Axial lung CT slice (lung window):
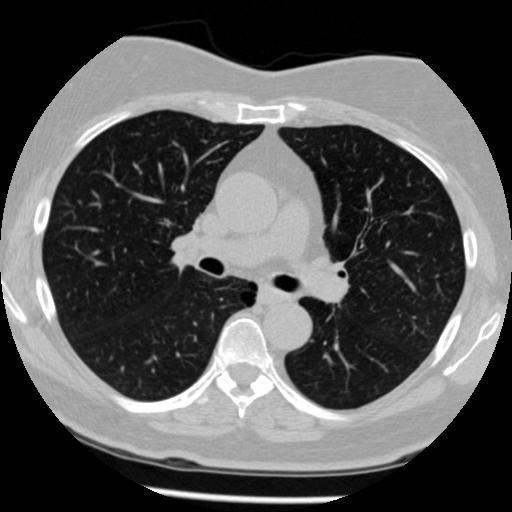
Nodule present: no